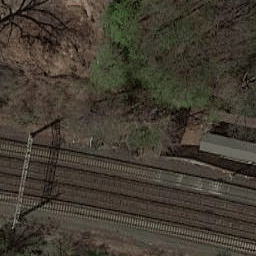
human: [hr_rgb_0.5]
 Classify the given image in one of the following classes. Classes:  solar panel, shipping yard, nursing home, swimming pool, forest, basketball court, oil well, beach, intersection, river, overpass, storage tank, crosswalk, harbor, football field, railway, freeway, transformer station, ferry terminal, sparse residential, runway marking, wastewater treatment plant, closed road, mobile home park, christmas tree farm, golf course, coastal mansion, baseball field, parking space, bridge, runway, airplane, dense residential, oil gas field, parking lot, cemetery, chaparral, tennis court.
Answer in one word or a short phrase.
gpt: railway